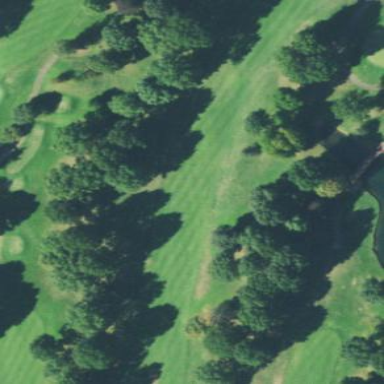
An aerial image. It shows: Grassy area designated as golf fairway.